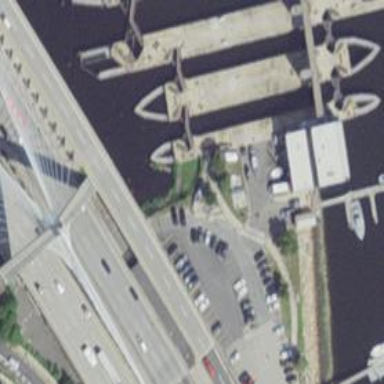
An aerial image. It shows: Bridge supported by pivot pier.